The picture encodes a bearing's raw vibration samples as pixel intensities in a 2-D grid. Diagnose the bearing from this image, choosing from: normal, inner_race, outer_race, ball.
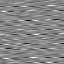
Answer: inner_race